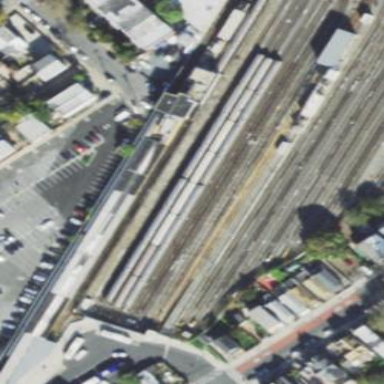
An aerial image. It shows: Platform for public transport and railway services.